Question: I have installed <URL>. How do I target my project for .NET 4.5.2?

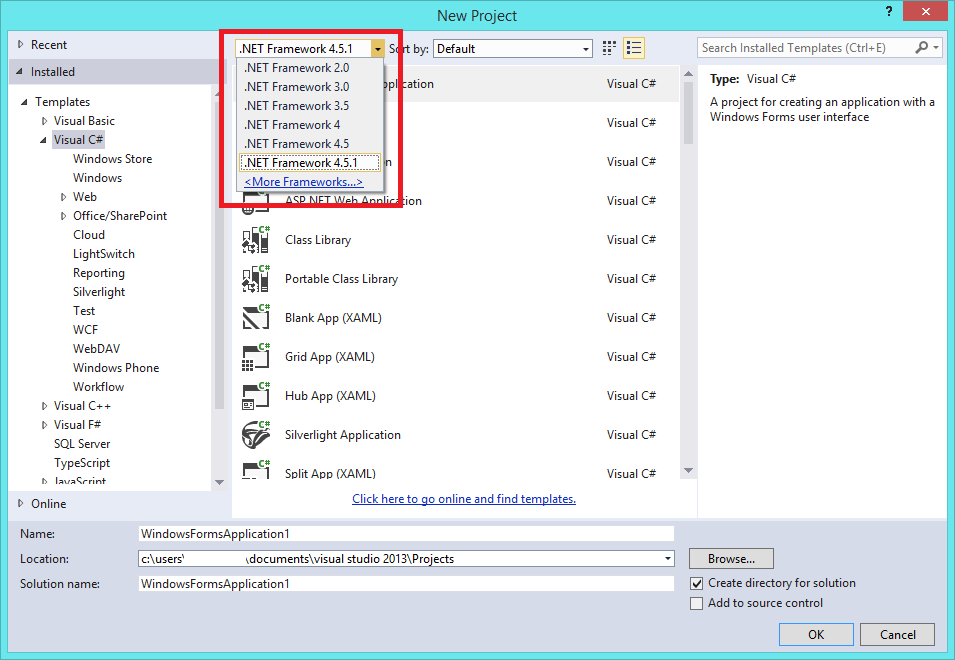
Answer: You need to install the <URL>
This contains the following components (emphasis added by me):
> - .NET Framework 4.5.2- - .NET Framework 4.5.2 Language Packs- .NET Framework 4.5.2 Multi-Targeting Pack Language Packs: Contains the IntelliSense files to display help while building apps that target
the .NET Framework 4.5.2 through Visual Studio and third party IDEs.